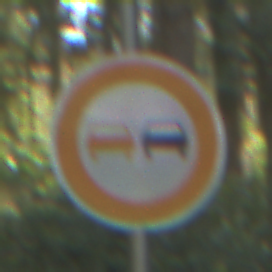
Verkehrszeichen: Ueberholverbot
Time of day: MorningAfternoon
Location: Outdoor (Nature)
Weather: Clear
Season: NotSpecified
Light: Natural